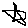
Label: star